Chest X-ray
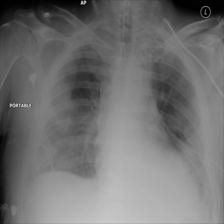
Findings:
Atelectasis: negative
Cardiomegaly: negative
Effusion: positive
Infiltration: negative
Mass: positive
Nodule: negative
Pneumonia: negative
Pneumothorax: negative
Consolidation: positive
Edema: negative
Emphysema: negative
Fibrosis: negative
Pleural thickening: negative
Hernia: negative